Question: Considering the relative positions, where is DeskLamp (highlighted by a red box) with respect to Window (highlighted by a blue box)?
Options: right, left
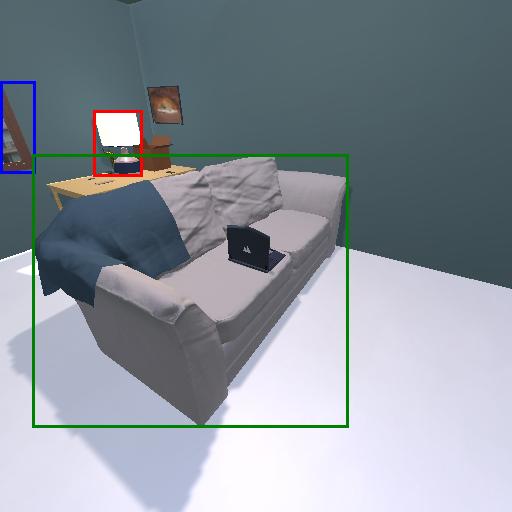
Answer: right